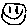
Label: smiley face